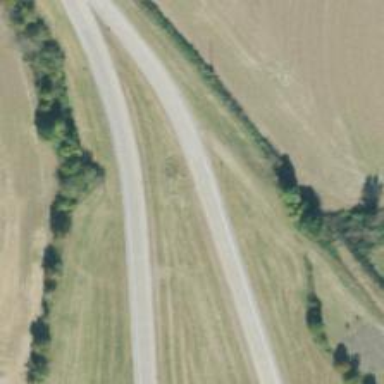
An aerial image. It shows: Trunk link highway.